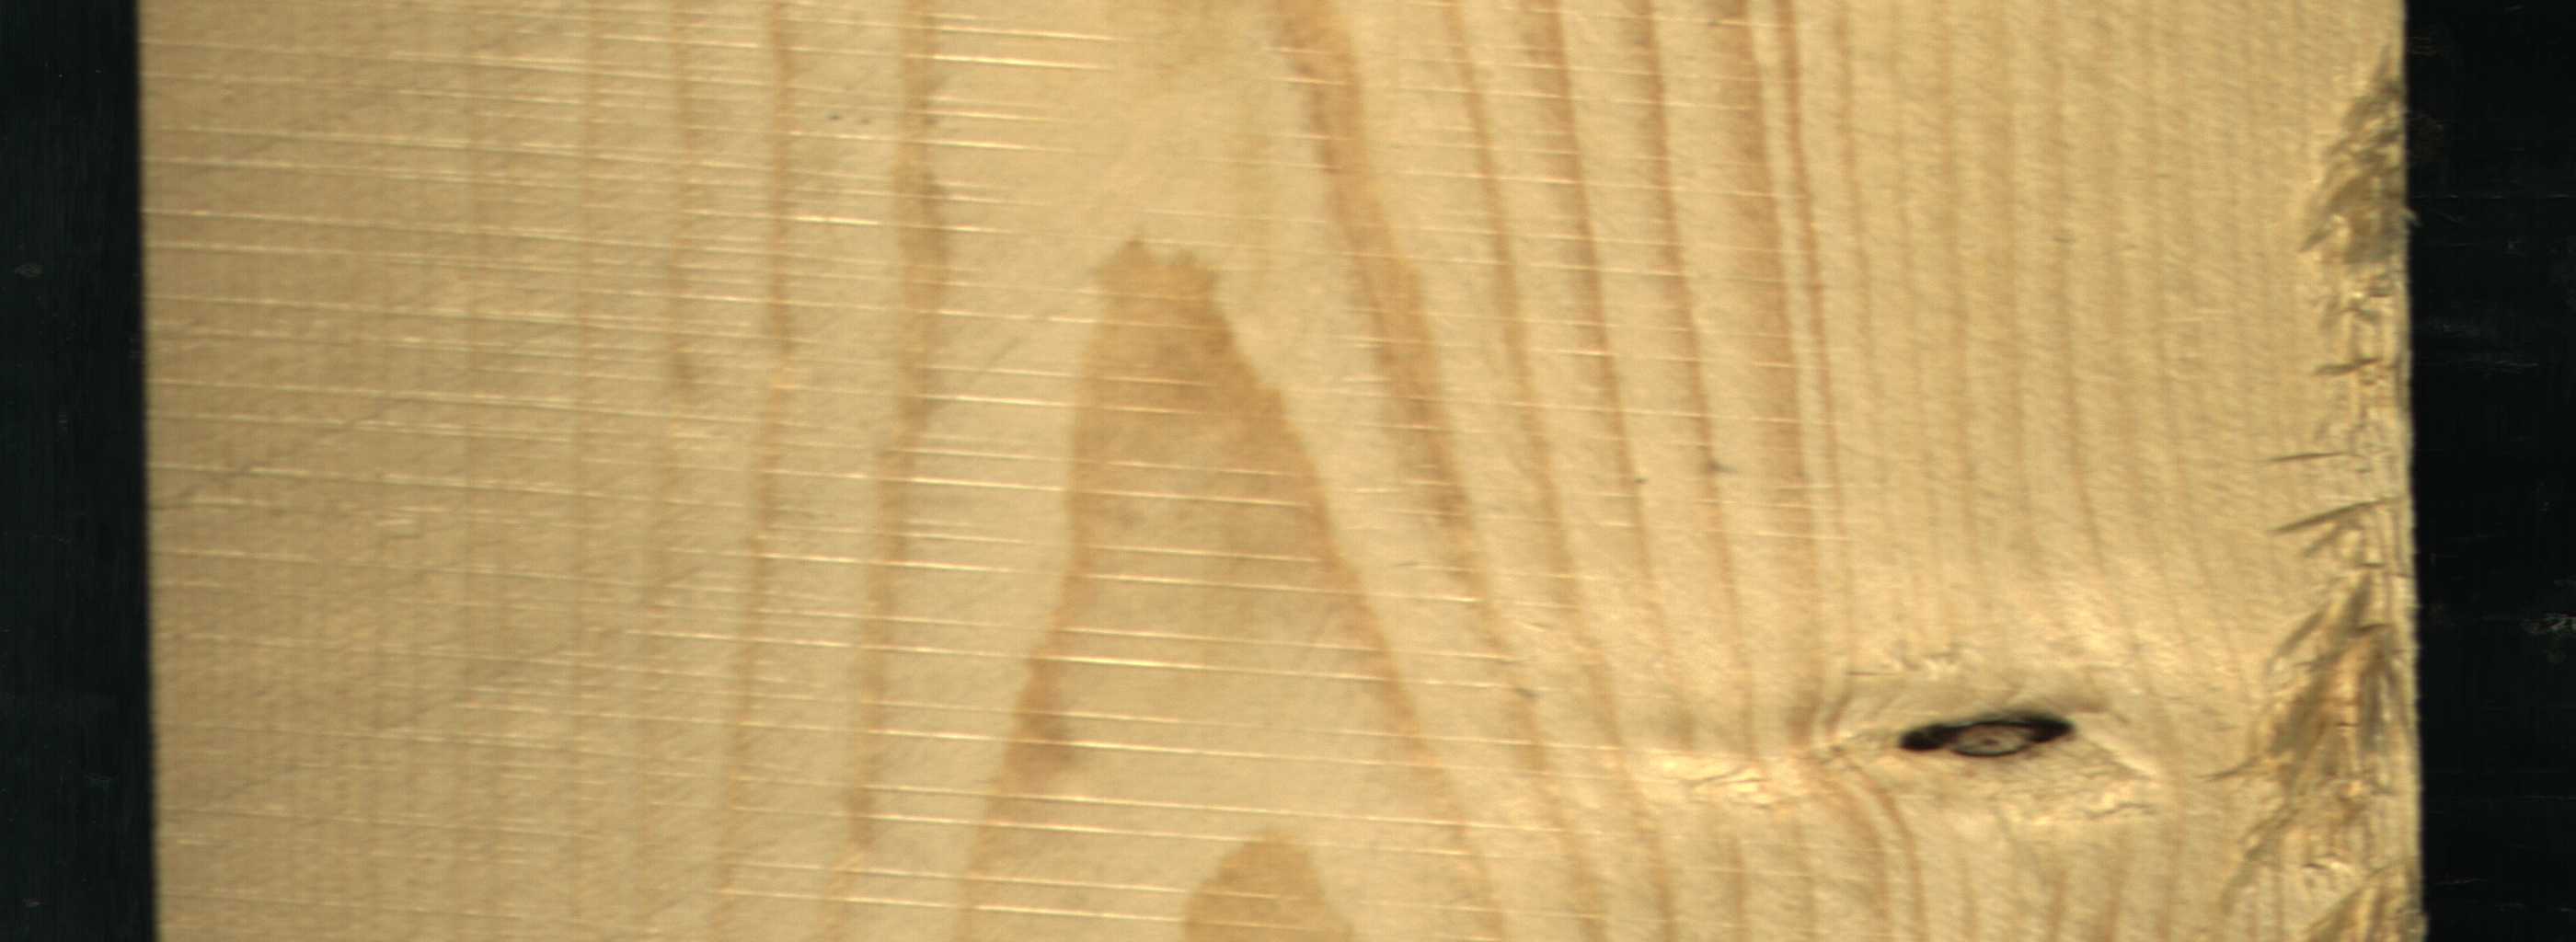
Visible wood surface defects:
Dead_Knot